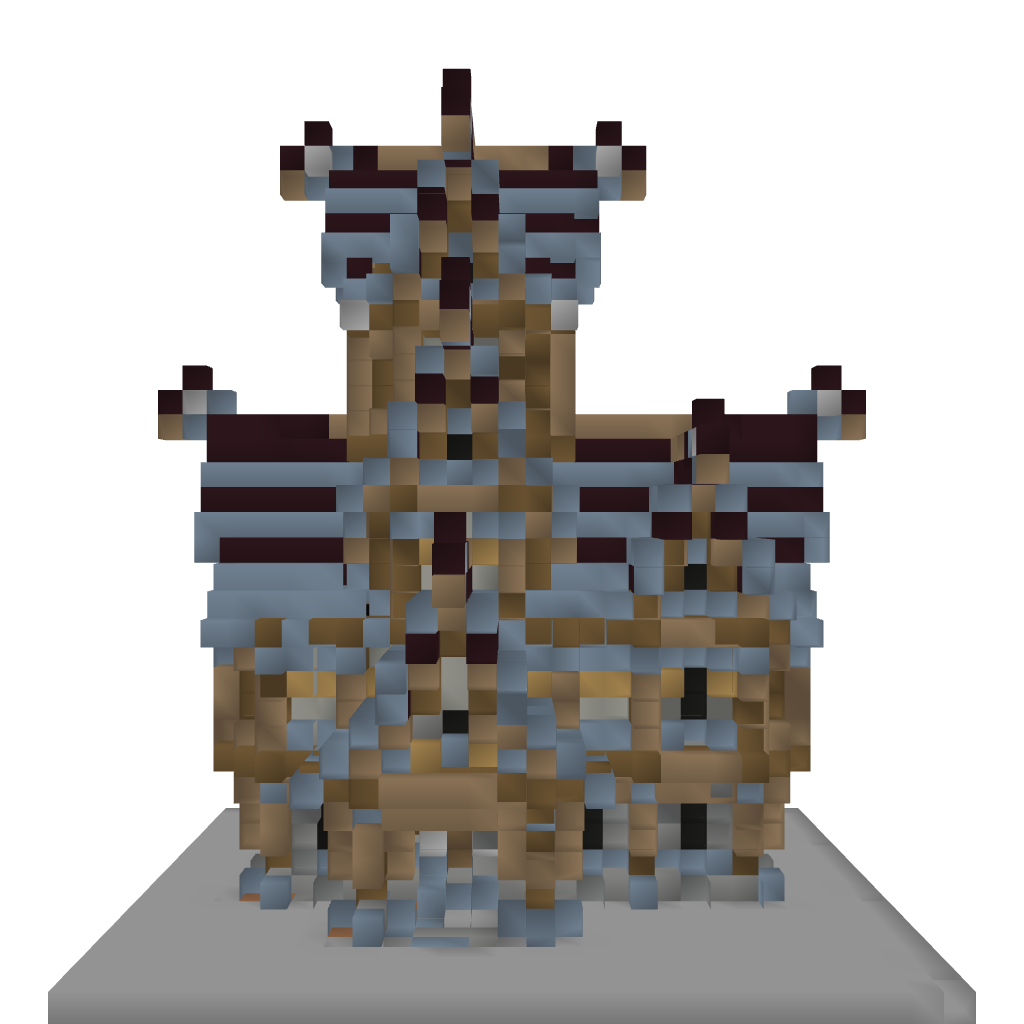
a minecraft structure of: middle class Nordic house